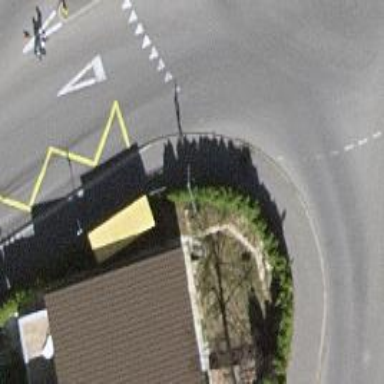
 serving as platform for public transportation."